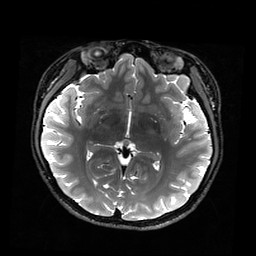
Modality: T2w
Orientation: sagittal